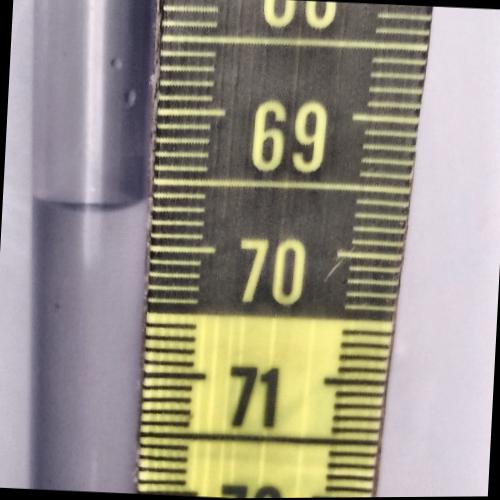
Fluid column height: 69.7 cm